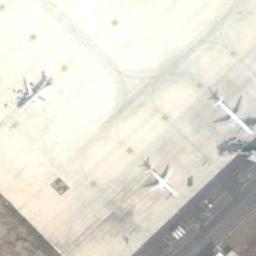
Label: airplane